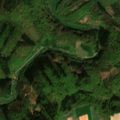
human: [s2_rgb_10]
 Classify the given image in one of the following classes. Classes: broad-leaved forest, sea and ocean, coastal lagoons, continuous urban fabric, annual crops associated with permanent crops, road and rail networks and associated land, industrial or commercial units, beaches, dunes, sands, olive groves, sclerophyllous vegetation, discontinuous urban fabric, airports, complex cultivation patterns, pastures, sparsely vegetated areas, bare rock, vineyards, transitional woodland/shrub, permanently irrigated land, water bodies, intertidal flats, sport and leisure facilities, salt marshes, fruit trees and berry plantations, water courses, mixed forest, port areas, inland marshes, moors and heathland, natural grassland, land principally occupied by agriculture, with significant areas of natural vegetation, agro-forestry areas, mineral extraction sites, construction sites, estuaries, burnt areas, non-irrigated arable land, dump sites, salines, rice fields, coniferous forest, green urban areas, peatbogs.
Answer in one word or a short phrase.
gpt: non-irrigated arable land, complex cultivation patterns, broad-leaved forest, mixed forest